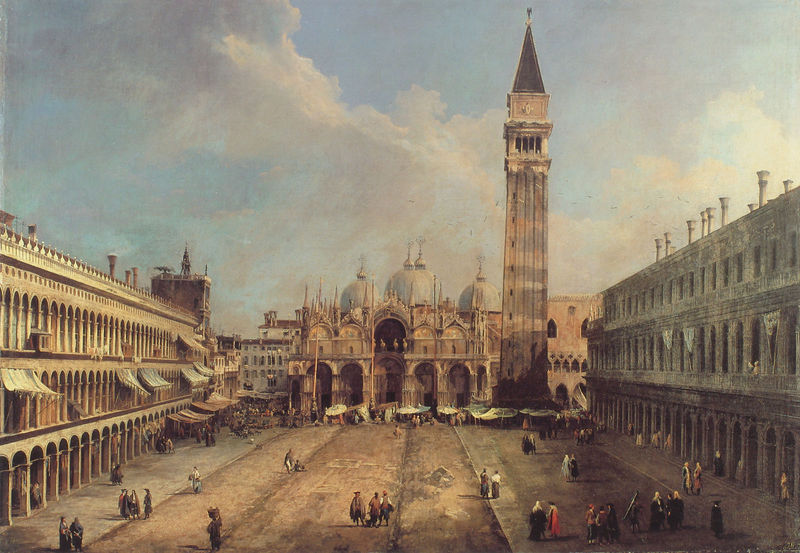
Titel: Markusplatz: ostwärts blickend
Künstler: Nicolas Poussin
Institution: Lugano, Thyssen-Bornemisza Collection
Schlagwörter: gemälde, himmel, wolken, landschaft, menschen, abend, fenster, säule, säulen, gebäude, rot, leute, architektur, stehen, häuser, vögel, kirche, mantel, personen, renaissance, fliegen, turm, bogen, fassade, italien, venedig, markt, platz, kuppel, arches, blue, church, court, men, people, red, robes, white, window, women, figures, green, group, painting, windows, pink, brown, abendstimmung, bögen, kuppeln, moschee, palast, schirme, volk, arkaden, glocke, cloud, clouds, man, sky, building, roof, street, tower, view, castle, clock, zelte, town, campanile, markise, city, dome, cathedral, courtyard, square, buildings, venice, piazza, markusdom, san marco, marktstände, markisen, dogenpalast, markusplatz, stripes, chimneys, cityscape, spire, pillar, tan, market, open, woklen, umbrella, awning, umbrellas, turnier, industry, domes, marco, dogen, venecia, tables, grand tour, st. marco, tomb, pavilion, awnings, plaza, morning, prokuratien, arcade, pavillion, eighteenth-century, finials, flood, tents, parlament, mosque, stalls, st. mark's, venendig, procuratiemn, roff, doge's palace, st. mark, lesiure